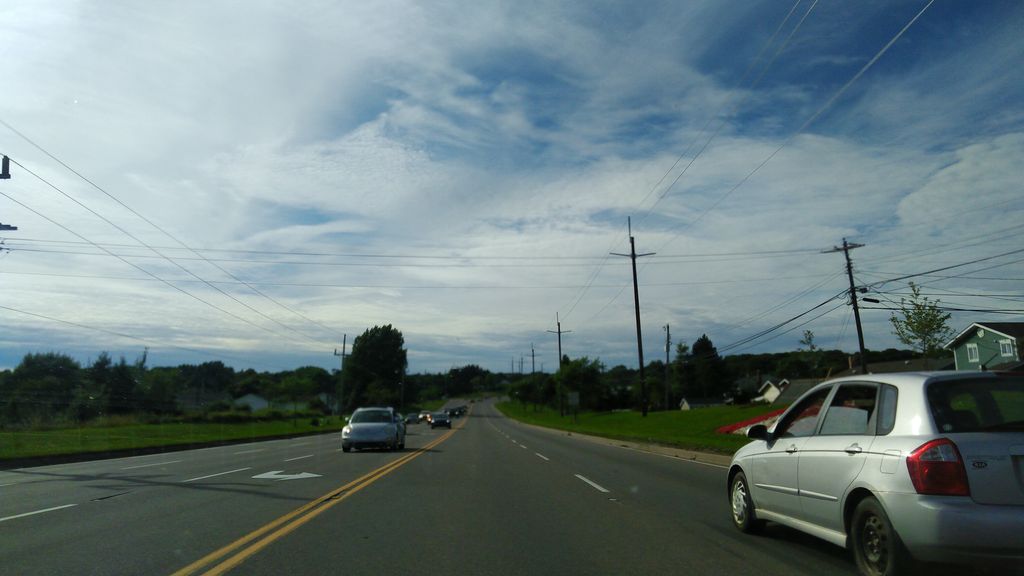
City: charlottetown